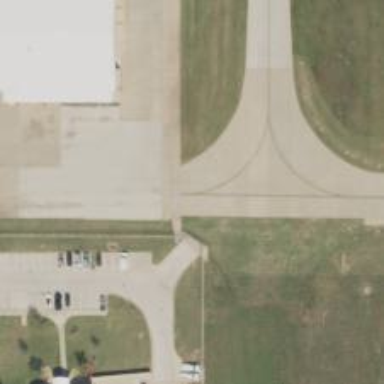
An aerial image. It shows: View of taxiway at the airport.